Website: crate-barrel
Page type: account-selection
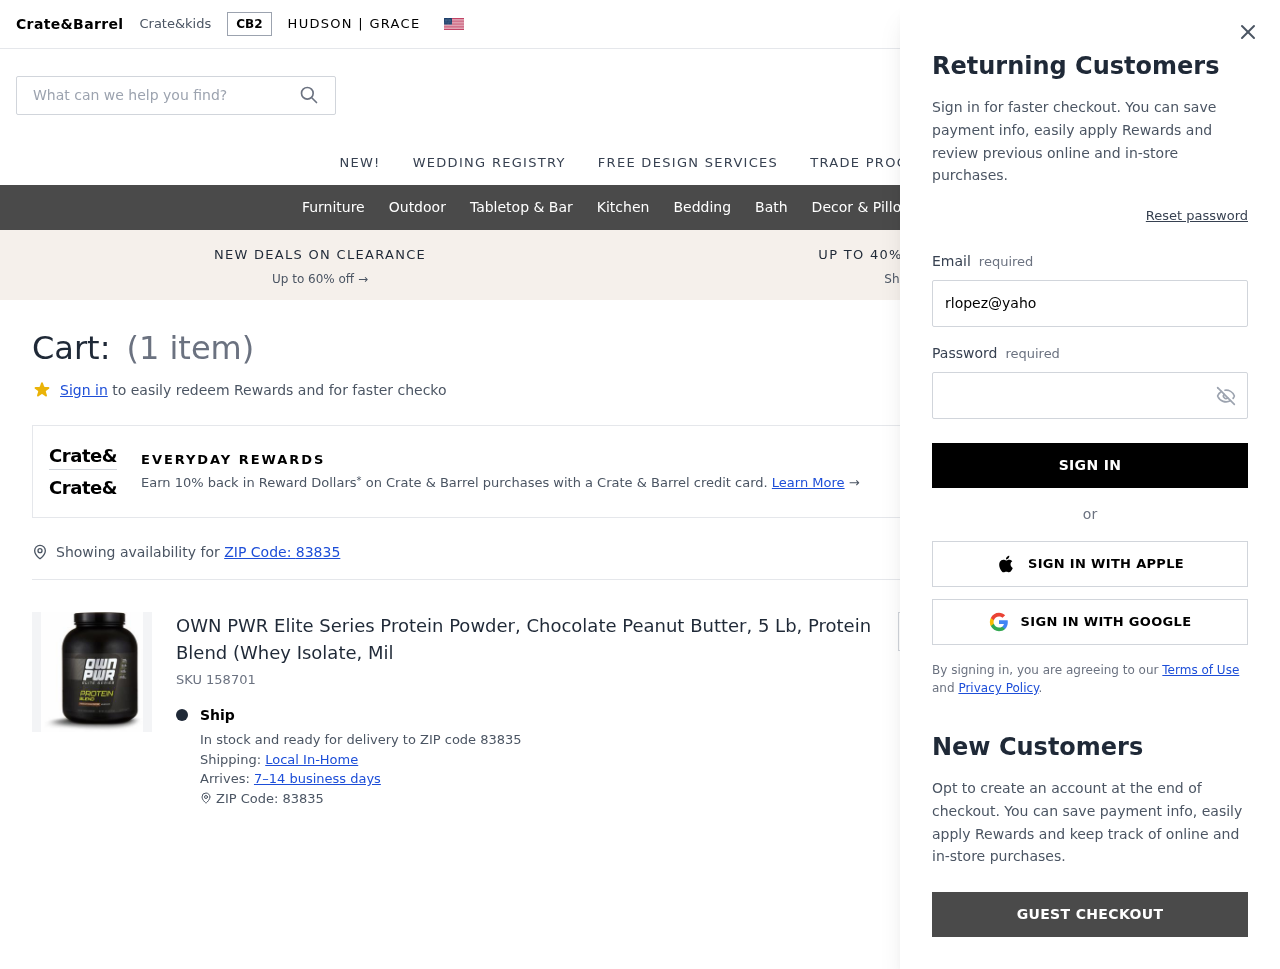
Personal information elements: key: PII_EMAIL
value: rlopez@yahoo.com
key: PII_POSTCODE
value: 83835
Product elements: key: PRODUCT1_NAME
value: OWN PWR Elite Series Protein Powder, Chocolate Peanut Butter, 5 Lb, Protein Blend (Whey Isolate, Mil
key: PRODUCT1_QUANTITY
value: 1
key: PRODUCT1_SKU
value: SKU 158701
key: PRODUCT1_ORIGINAL_PRICE
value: $44.74
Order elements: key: ORDER_NUM_ITEMS
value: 1
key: ORDER_SUBTOTAL
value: $35.79
Search elements: key: HEADER_SEARCH
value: What can we help you find?